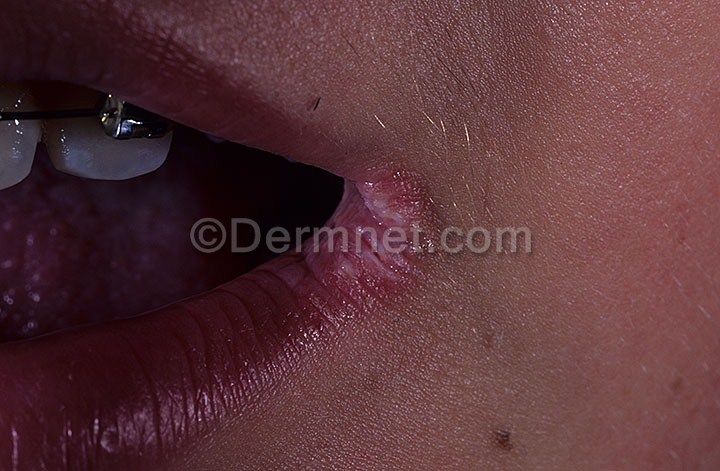
Disease: Tinea Ringworm Candidiasis and other Fungal Infections